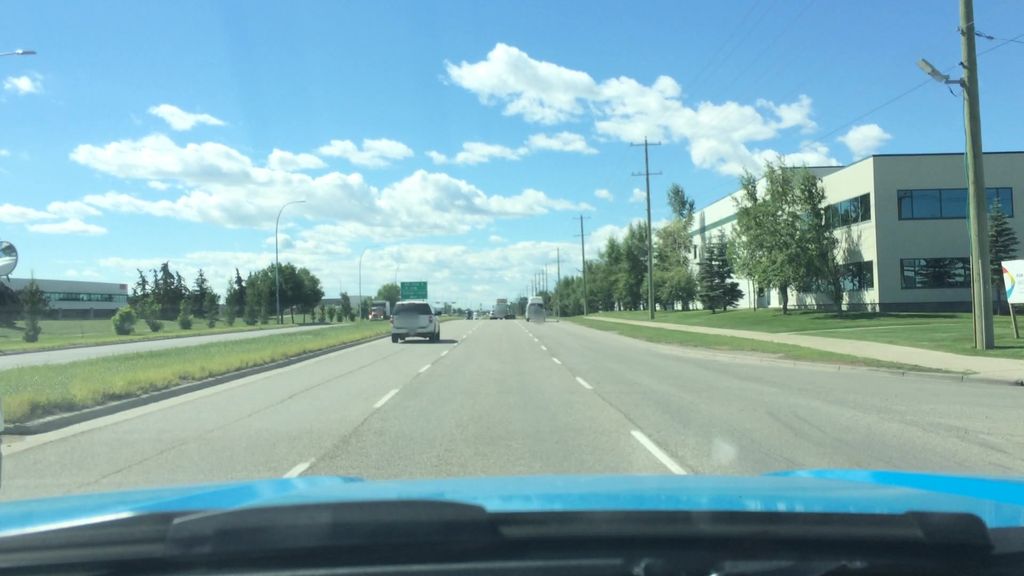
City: calgary